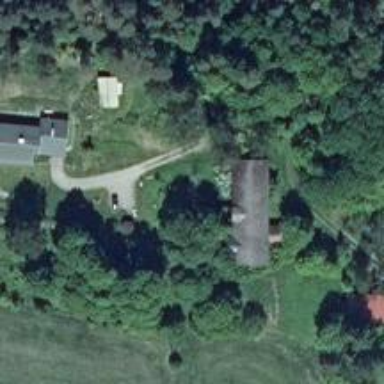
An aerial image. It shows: Farm.